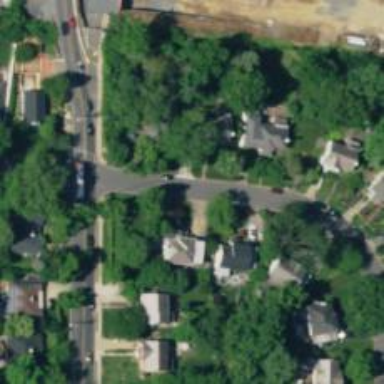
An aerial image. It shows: Neighborhood.